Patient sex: M
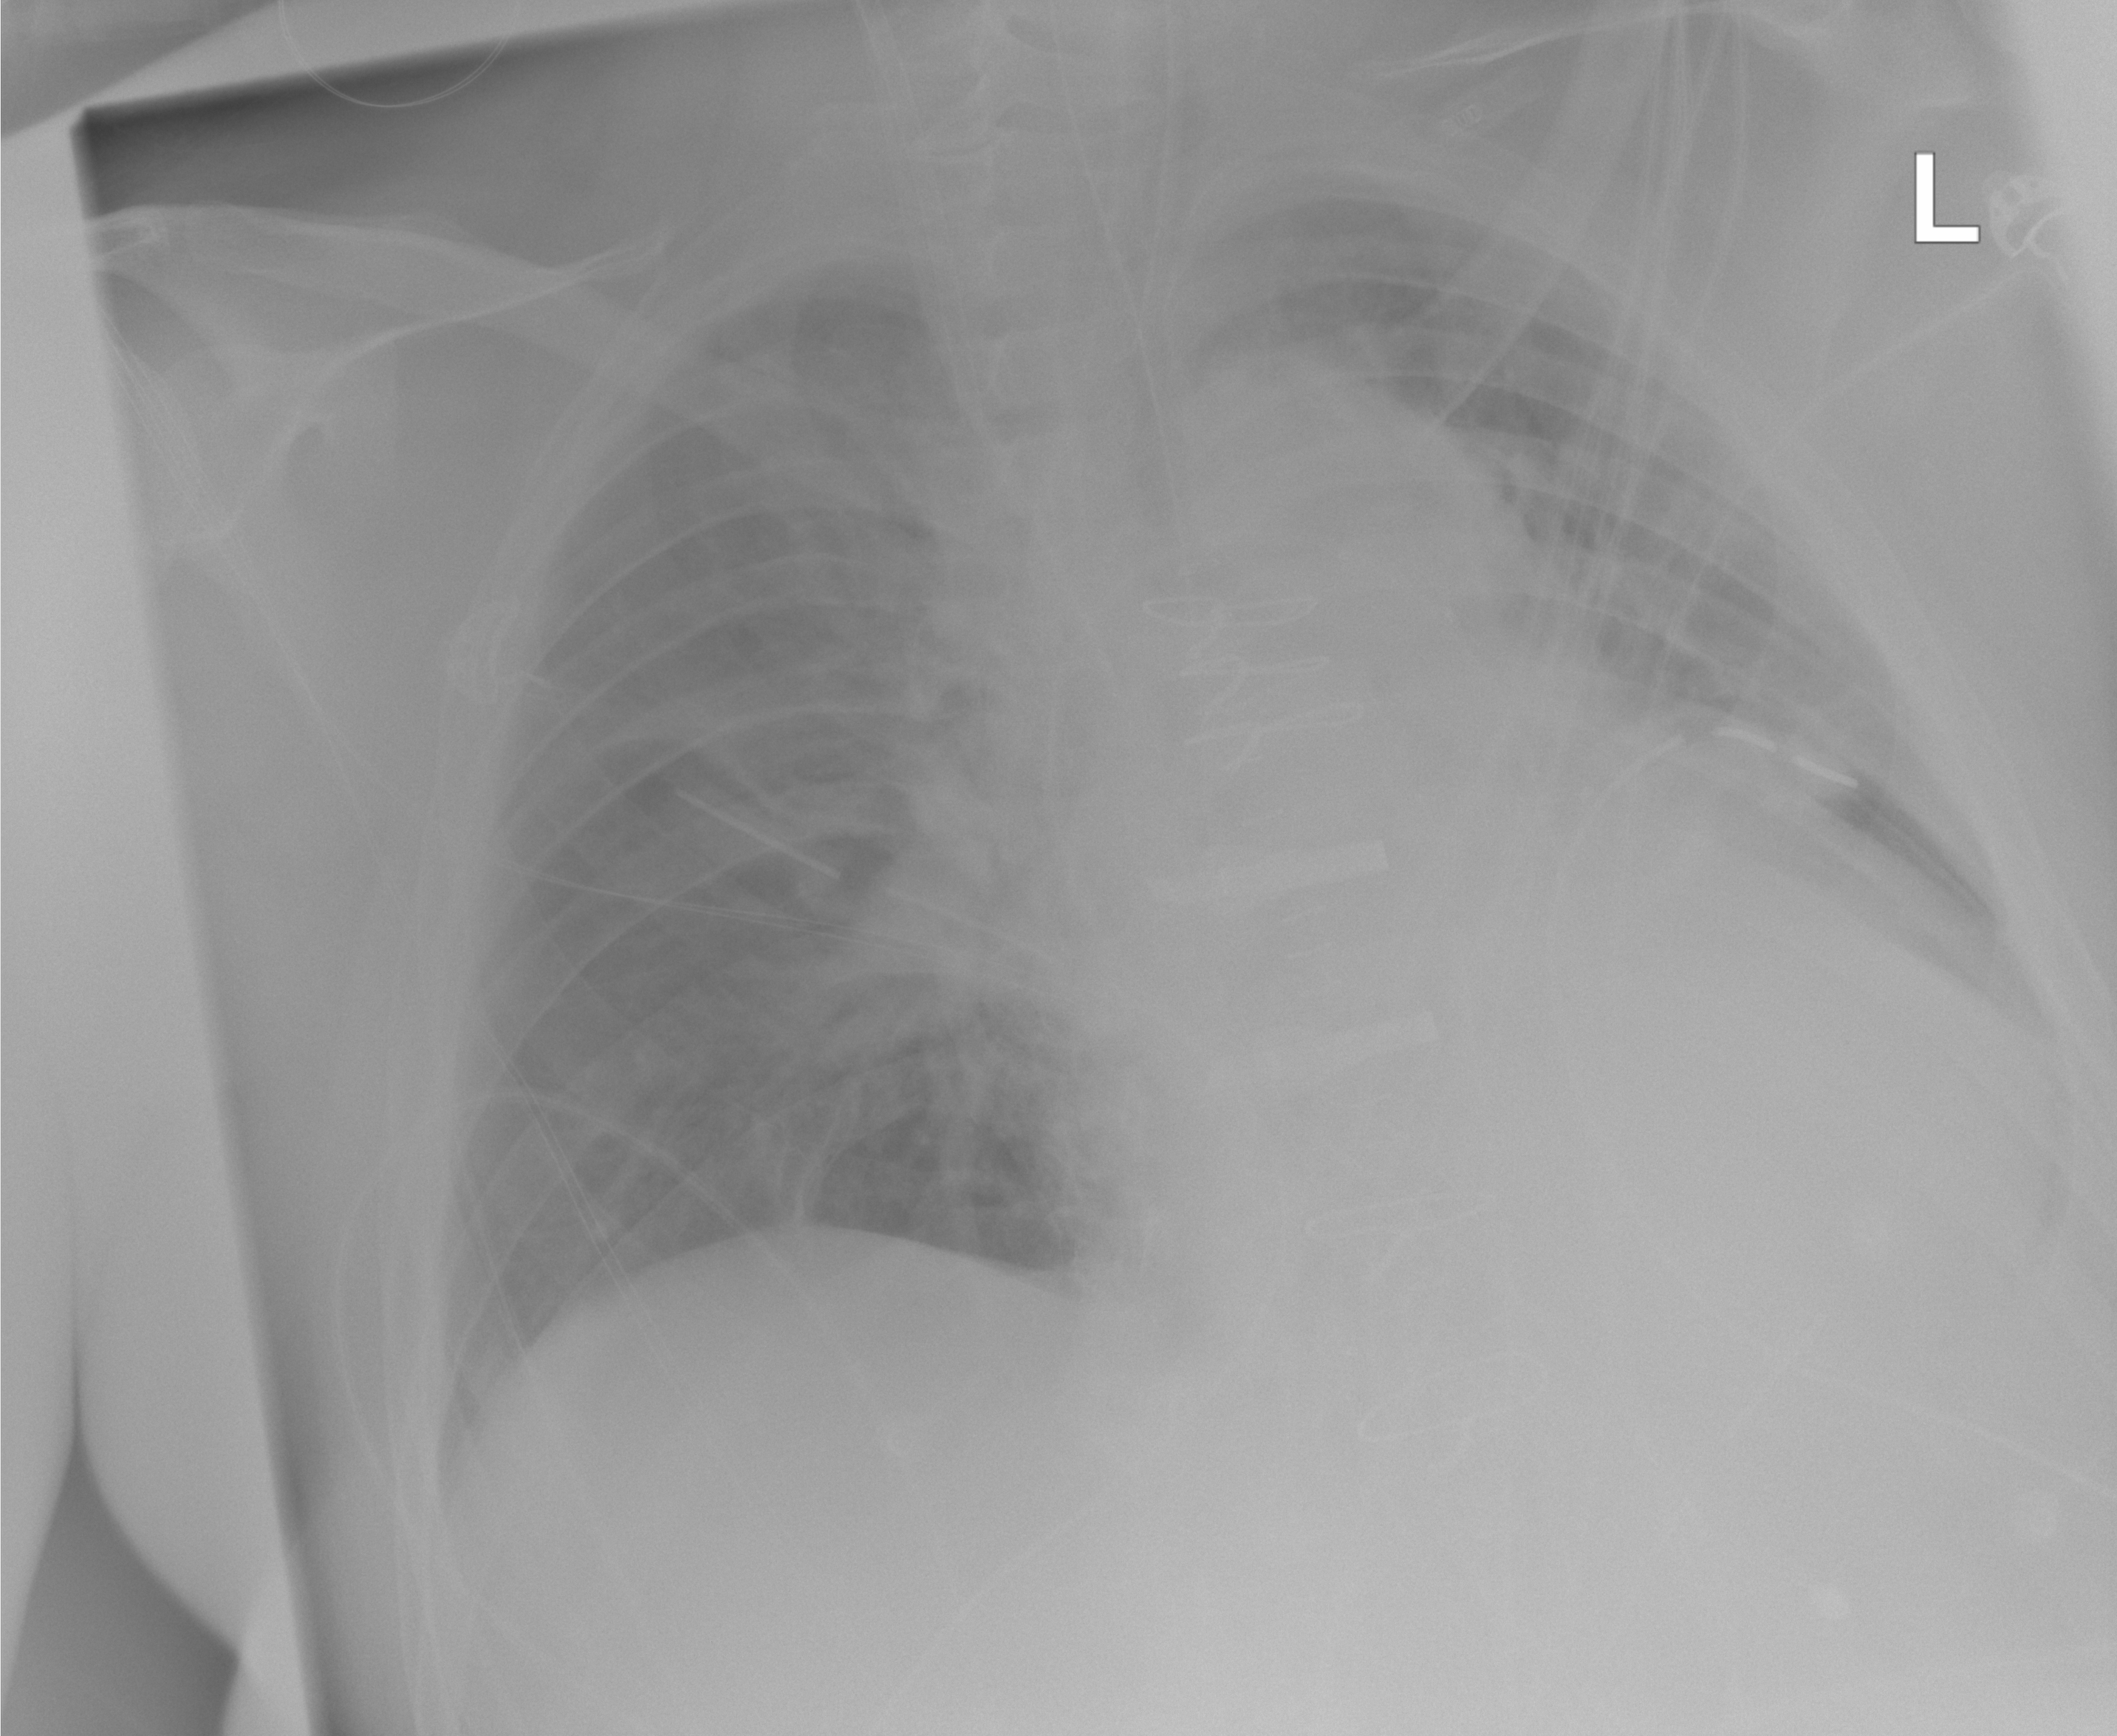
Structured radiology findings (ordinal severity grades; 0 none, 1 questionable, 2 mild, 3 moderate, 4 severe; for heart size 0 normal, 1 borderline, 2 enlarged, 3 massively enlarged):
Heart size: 0
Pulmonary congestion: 2
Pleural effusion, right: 0
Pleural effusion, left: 0
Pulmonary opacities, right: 0
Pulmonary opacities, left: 0
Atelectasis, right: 0
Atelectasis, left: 0